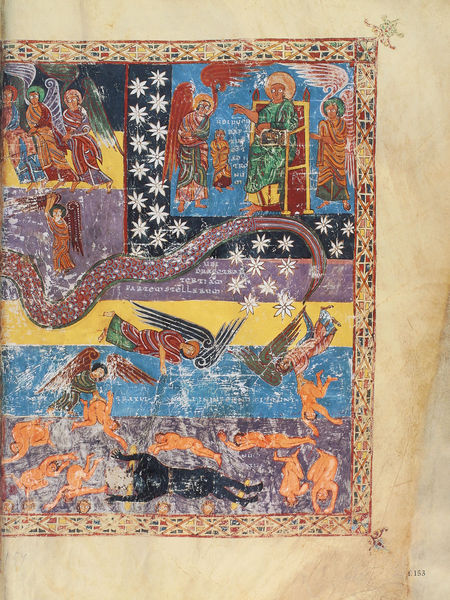
Titel: Beatus-Manuskript
Künstler: Magius
Institution: New York, Pierpont Morgan Library
Schlagwörter: blau, flügel, gott, himmel, meer, wasser, weiß, fluss, gelb, blumen, bunt, schwarz, szene, zeichnung, blüten, rot, malerei, ornament, teppich, gericht, band, rahmen, tod, feld, stoff, engel, farbig, schrift, fahne, farbe, lila, könig, nackte, buch, schwimmen, druck, sterne, seite, illustration, text, tote, schlange, schein, karte, apokalypse, fegefeuer, hölle, jüngstes gericht, teufel, wesen, mittelalter, sturz, heilige, textil, miniatur, wandbehang, gewebt, stürzen, ägypten, krake, buchmalerei, psalter, wiegendruck, bildfeld, limbus, seitenzahl, 153, edelweis